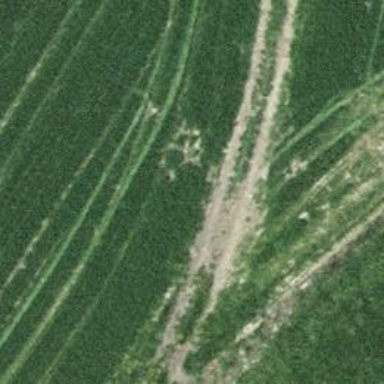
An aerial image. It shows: Track with grade 4 tracktype.